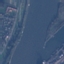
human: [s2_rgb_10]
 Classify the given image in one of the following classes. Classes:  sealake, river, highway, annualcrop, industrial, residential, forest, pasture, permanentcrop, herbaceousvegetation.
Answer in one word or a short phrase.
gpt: River